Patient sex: M
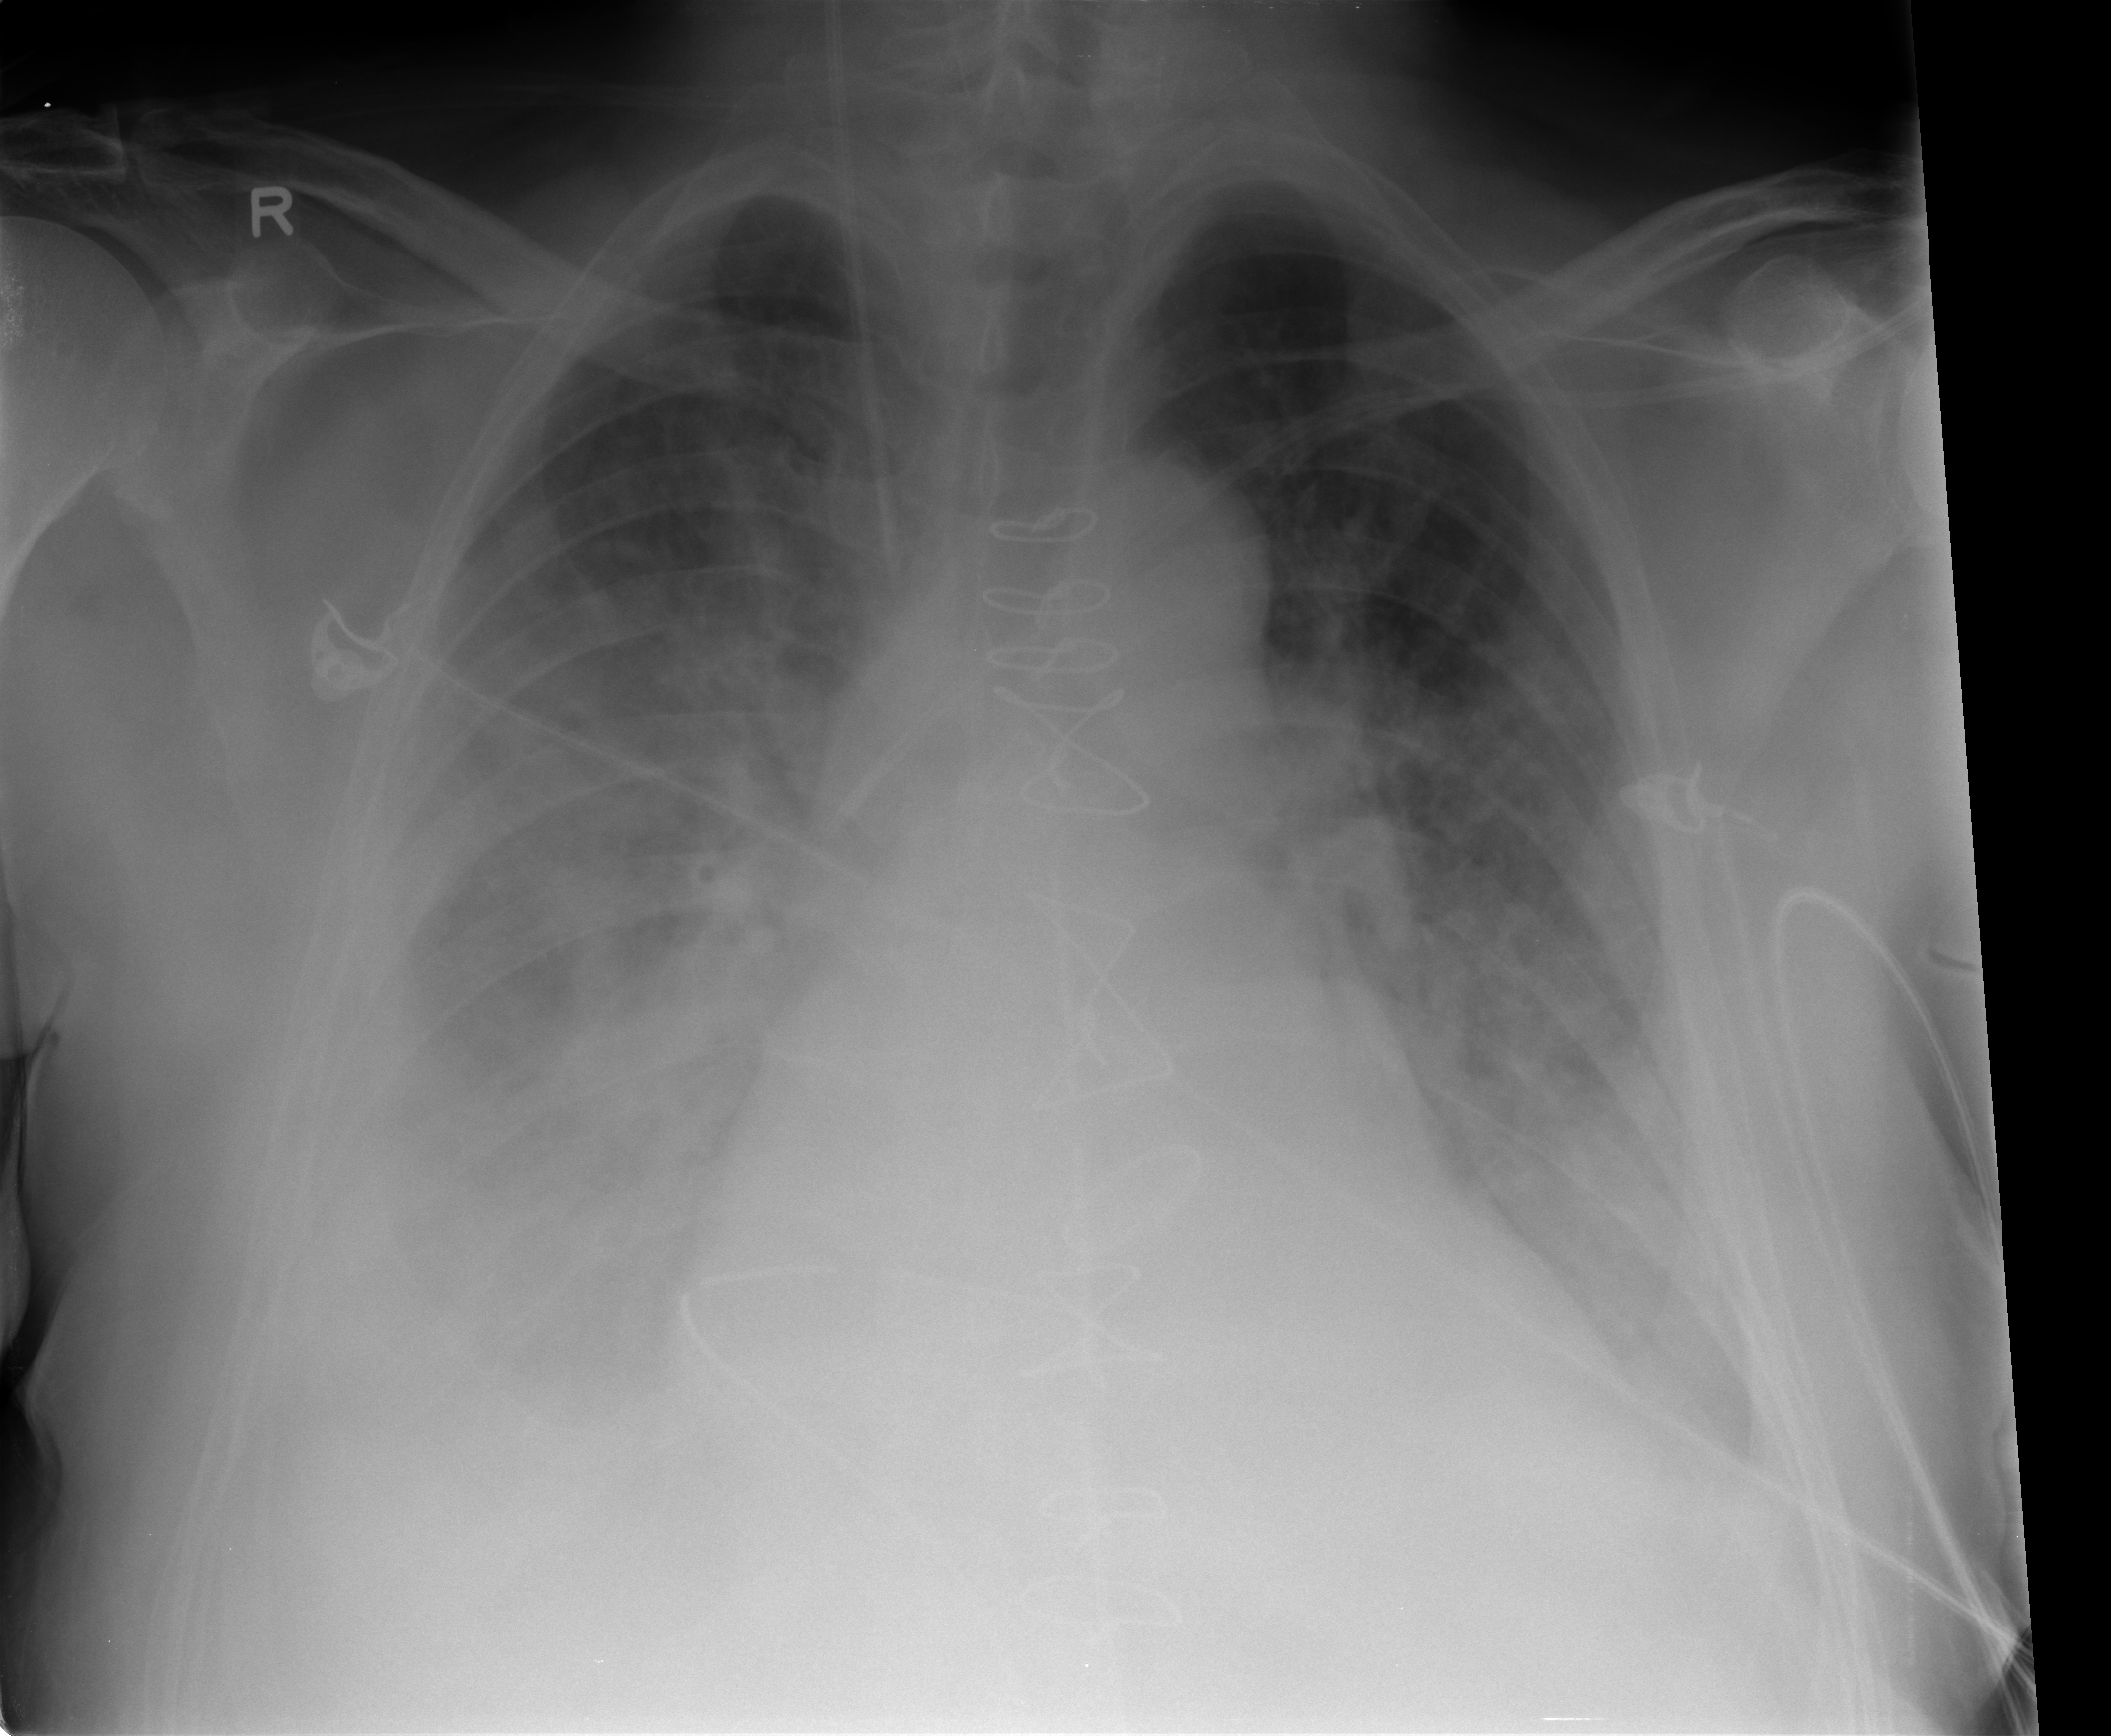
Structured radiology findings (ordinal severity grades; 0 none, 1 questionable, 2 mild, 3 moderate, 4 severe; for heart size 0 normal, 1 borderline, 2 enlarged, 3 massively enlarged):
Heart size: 1
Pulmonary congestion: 2
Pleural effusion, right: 3
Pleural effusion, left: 3
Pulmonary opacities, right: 3
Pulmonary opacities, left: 3
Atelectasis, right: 2
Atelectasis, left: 2